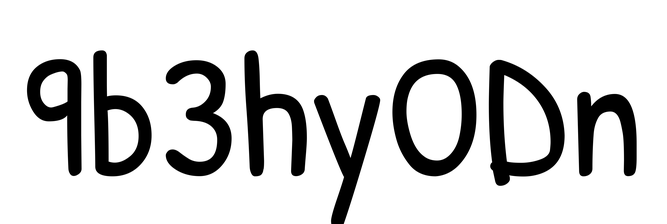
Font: PatrickHand-Regular